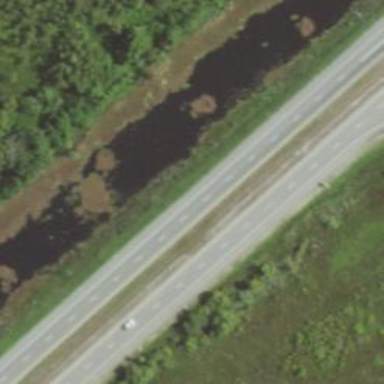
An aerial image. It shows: Asphalt road classified as primary highway with expressway characteristics.